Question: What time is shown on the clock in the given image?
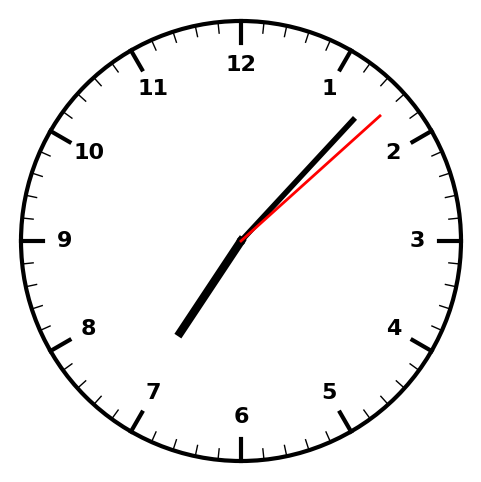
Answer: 07:07:08